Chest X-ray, PA view. Patient: 67 years old, sex F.
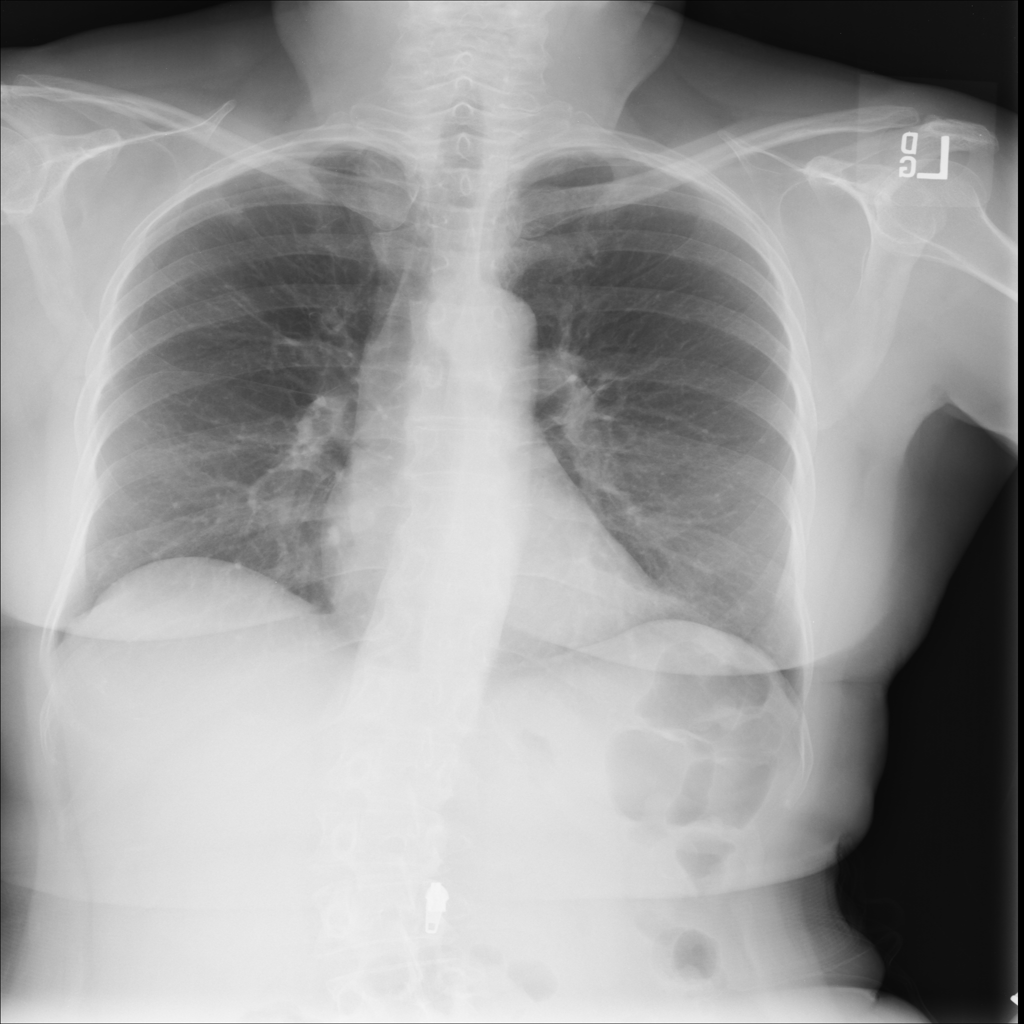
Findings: Nodule